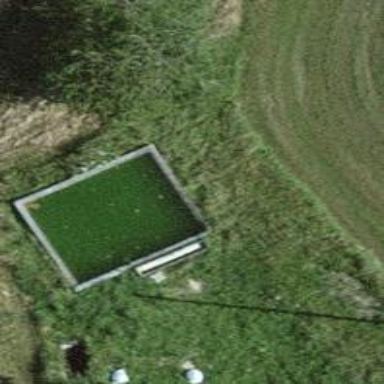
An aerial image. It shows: Water reservoir with emergency water tank.